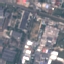
Label: Industrial